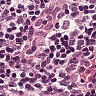
Metastatic tissue present: no